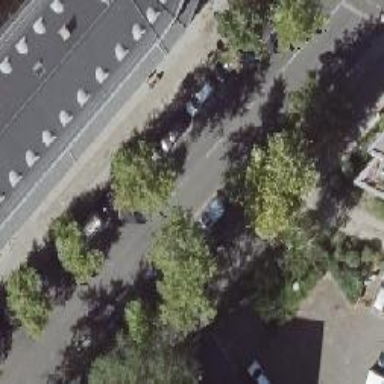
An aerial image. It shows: Residential road with asphalt surface and sidewalks on both sides. There are parallel parking lanes on both sides of the road.